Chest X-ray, AP view. Patient: 34 years old, sex M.
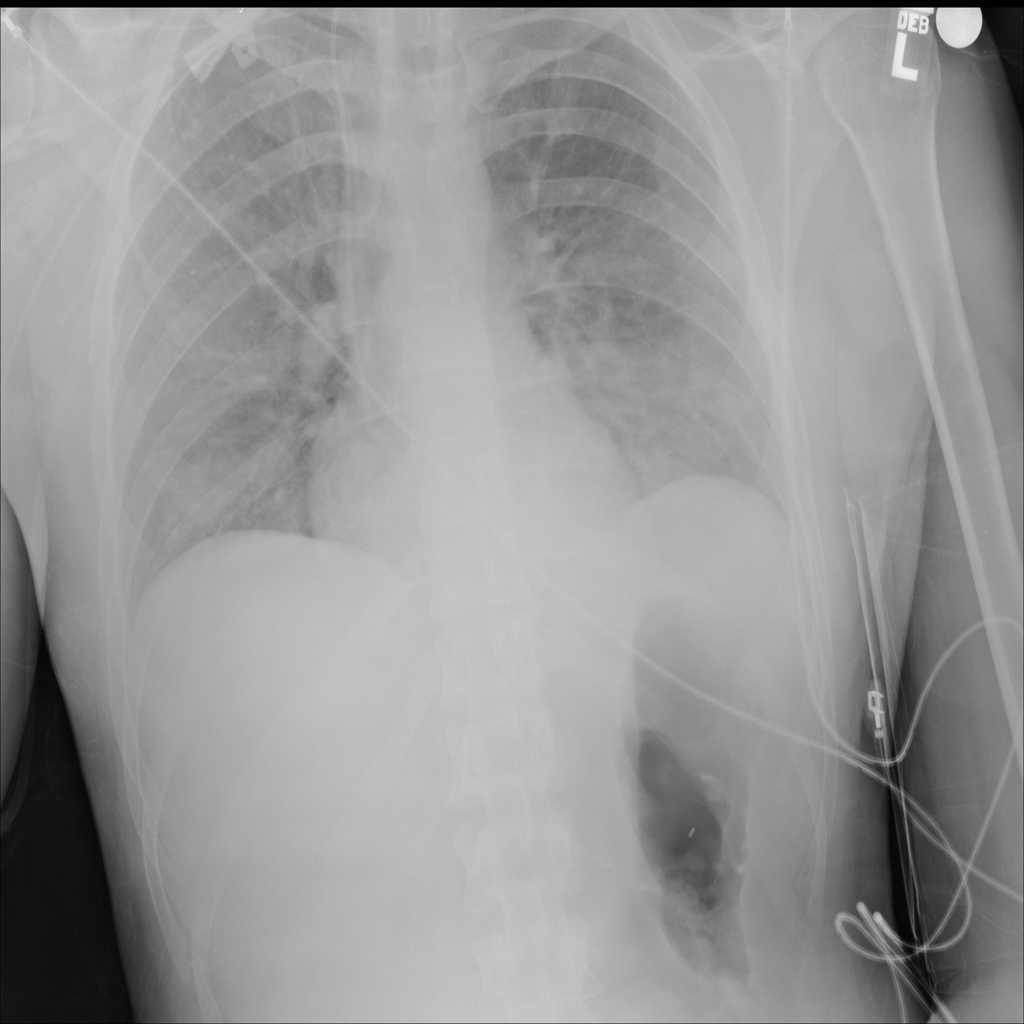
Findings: Consolidation, Effusion